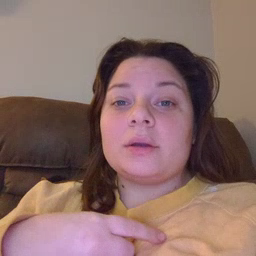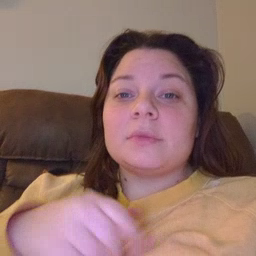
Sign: dog